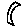
Label: moon